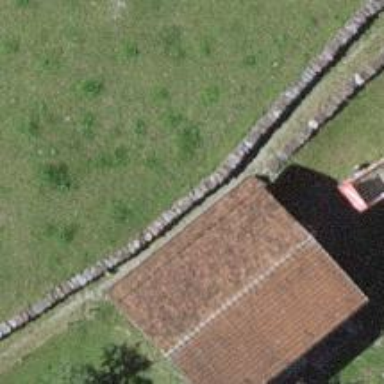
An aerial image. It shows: Dry stone wall barrier.